Interaction volume radius: 5 \u00c5
Interaction volume height: 30 \u00c5
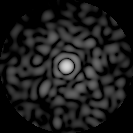
Disorder parameter: 0.8247